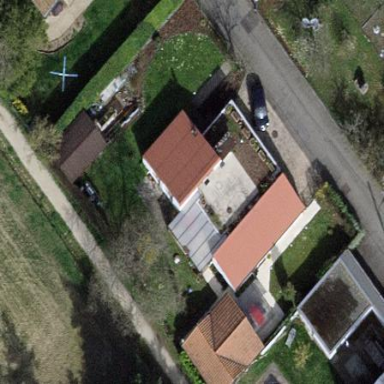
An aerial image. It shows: Garden surrounded by fence.